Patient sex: M
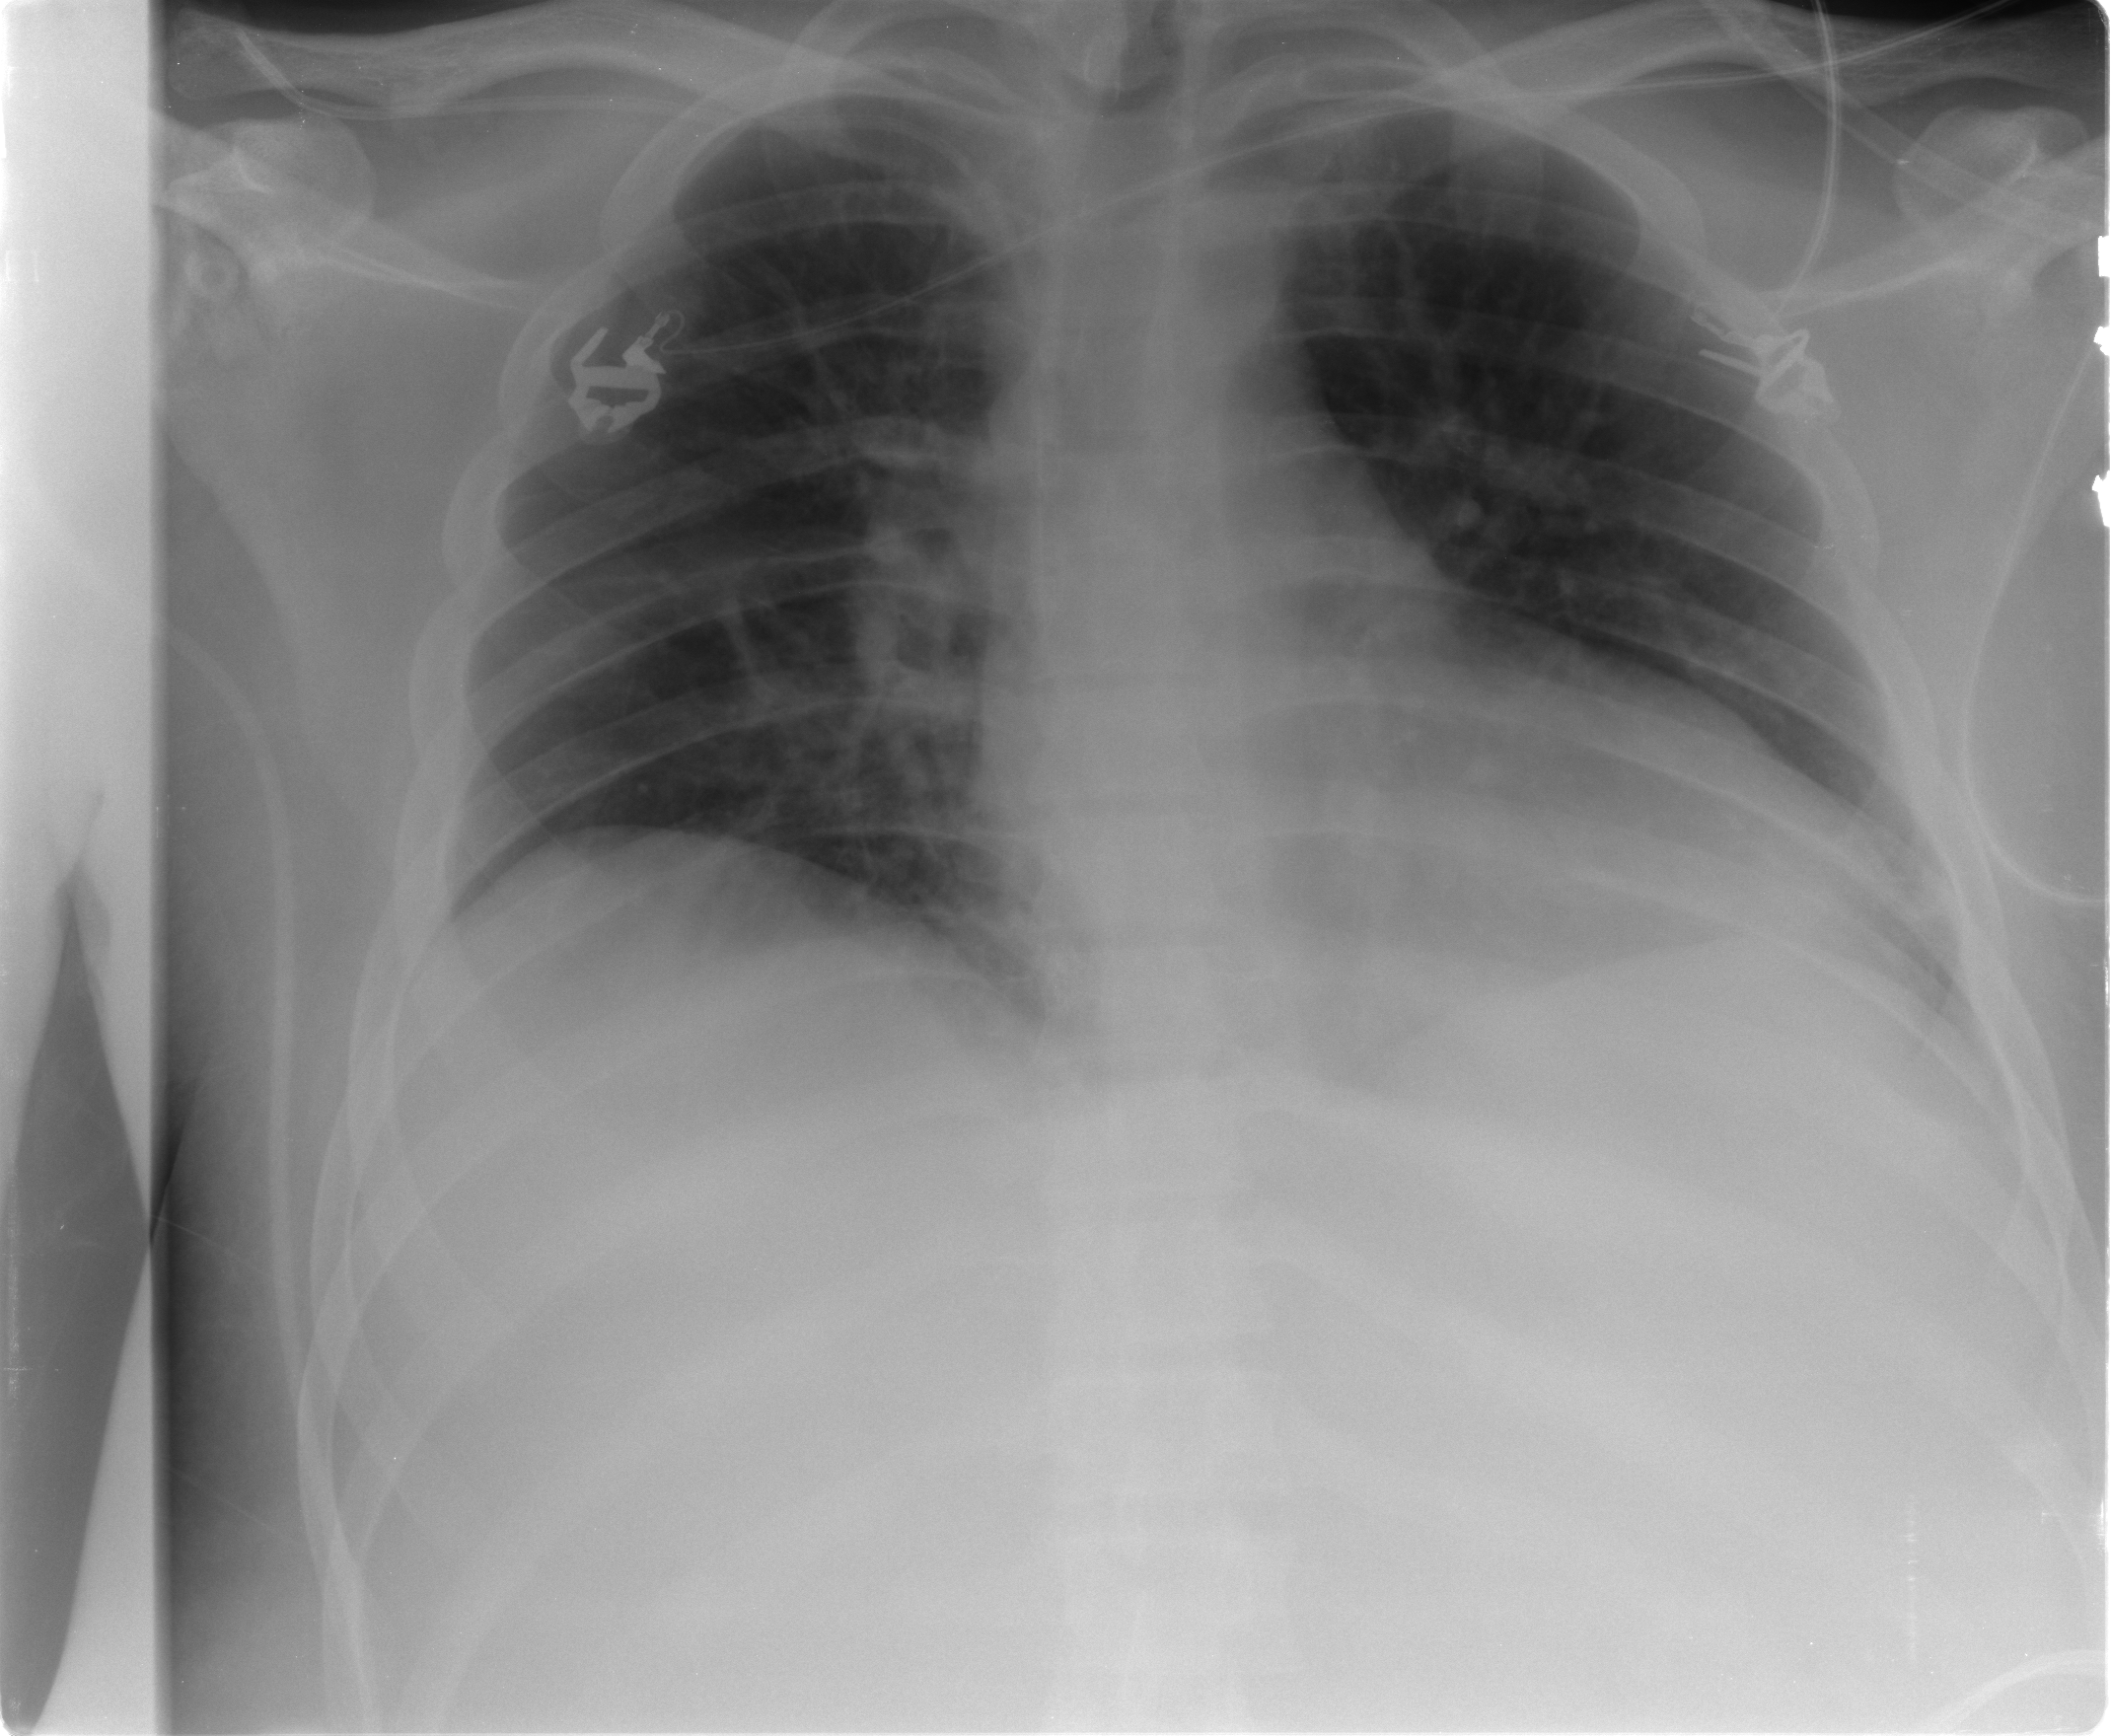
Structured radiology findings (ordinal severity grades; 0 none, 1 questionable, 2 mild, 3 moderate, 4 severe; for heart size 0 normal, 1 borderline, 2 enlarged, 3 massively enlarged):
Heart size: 2
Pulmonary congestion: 0
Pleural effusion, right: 0
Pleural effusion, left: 0
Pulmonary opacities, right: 0
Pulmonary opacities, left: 0
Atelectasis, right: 0
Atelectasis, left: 2